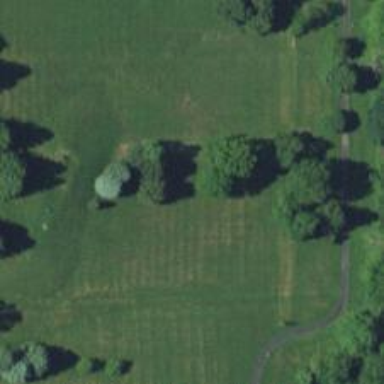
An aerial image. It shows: Disc golf basket.